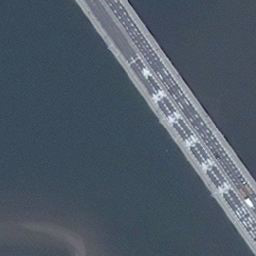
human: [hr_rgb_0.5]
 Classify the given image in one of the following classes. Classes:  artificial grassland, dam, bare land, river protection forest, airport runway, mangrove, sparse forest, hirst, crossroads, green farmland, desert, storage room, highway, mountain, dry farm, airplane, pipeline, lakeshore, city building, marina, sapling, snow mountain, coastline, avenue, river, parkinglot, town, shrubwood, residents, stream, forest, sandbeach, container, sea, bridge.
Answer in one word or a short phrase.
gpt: bridge